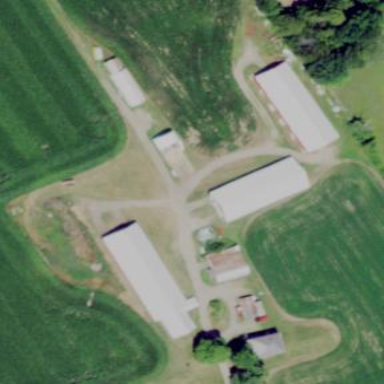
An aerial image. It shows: Farmyard area.